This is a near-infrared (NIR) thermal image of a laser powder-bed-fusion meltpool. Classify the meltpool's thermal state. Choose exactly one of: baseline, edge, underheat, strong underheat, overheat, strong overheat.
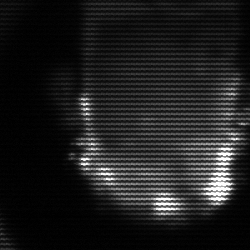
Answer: baseline